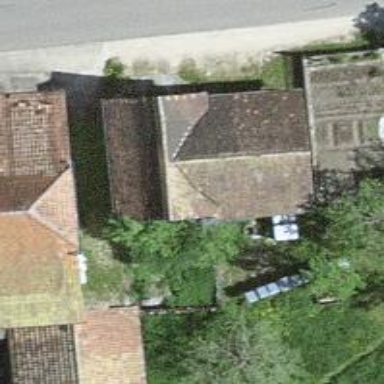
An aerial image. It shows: Garage building.